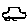
Label: car